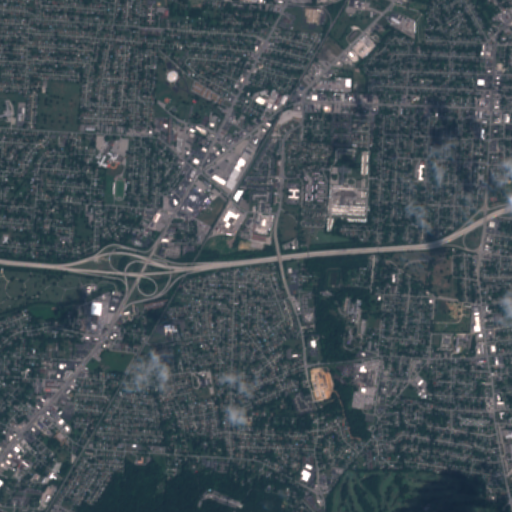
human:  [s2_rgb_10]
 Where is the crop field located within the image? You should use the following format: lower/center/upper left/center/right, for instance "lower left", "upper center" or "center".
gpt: The crop field is located in the center right of the image.
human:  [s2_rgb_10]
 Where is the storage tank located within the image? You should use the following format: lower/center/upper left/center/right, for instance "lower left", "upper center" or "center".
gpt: The storage tank is located in the upper right of the image.
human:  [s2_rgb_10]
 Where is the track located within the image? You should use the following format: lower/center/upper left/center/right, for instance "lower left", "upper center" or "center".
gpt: The track is located in the center left of the image.
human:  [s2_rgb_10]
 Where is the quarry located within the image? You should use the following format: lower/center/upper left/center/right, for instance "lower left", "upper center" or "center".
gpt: There is no quarry in the image.